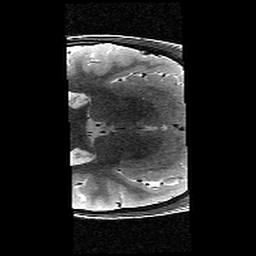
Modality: T2w
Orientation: axial
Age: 11
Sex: male
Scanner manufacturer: siemens
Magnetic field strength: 3 T
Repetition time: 9.23 s
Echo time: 0.067 s